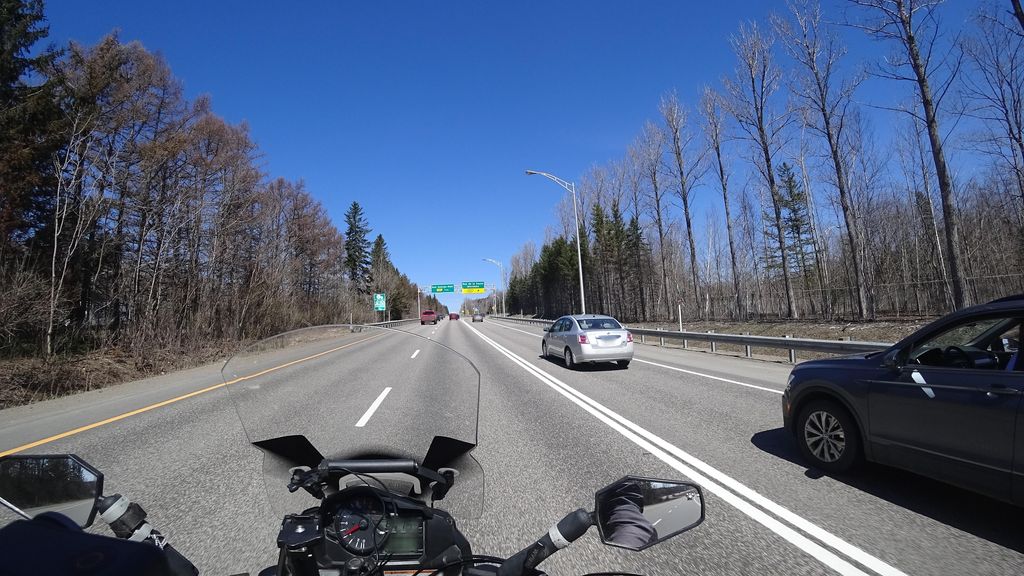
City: quebec_city